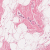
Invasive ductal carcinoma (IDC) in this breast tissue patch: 0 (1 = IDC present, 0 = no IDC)